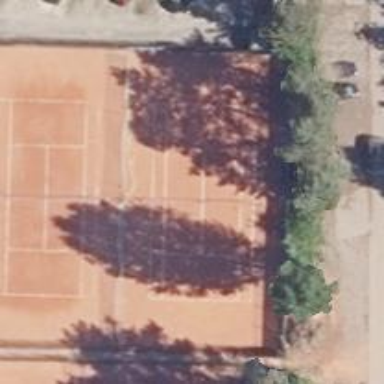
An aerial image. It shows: Tennis court on pitch designated for leisure land.